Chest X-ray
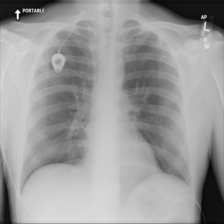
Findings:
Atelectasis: negative
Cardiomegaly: negative
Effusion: negative
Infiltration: negative
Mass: negative
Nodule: negative
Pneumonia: negative
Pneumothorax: negative
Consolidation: negative
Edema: negative
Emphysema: negative
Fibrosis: negative
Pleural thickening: negative
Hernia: negative